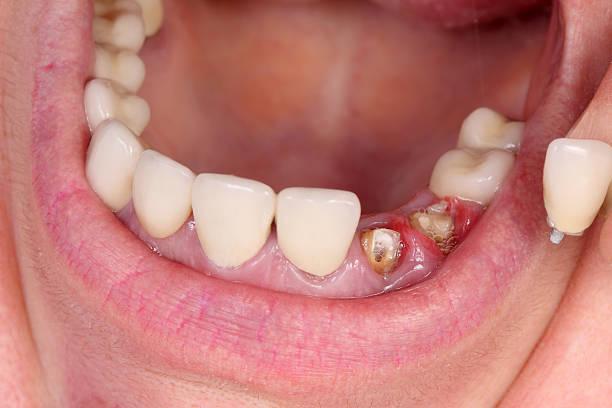
Condition: Gingivitis